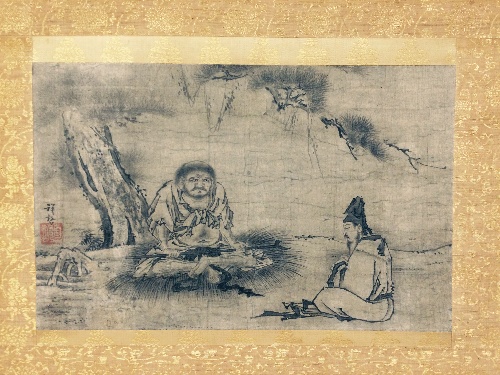
Title: 禅機（鳥窠道林・白居昜）|Zen Encounter (Niaoke Daolin and Bai Juyi)
Artist: Kenkō Shōkei
Artist bio: Japanese, active ca. 1478–ca. 1523
Date: 16th century
Object type: Hanging scroll
Classification: Paintings
Medium: Hanging scroll; ink on paper
Culture: Japan
Period: Muromachi period (1392–1573)
Dimensions: 12 x 18 3/4 in. (30.5 x 47.6 cm)
Department: Asian Art
Credit line: The Howard Mansfield Collection, Purchase, Rogers Fund, 1936
Accession year: 1936
Repository: Metropolitan Museum of Art, New York, NY
Tags: Men